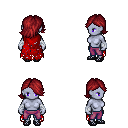
a pixel art fantasy rpg character, female body template, dark elf, purple skin, red tattered cape, magenta pants, brunette swoop hairstyle, white cloth bandages, ghillies, four views (front, back, left, right), 2x2 character sprite sheet, small pixel art, hard edges, no anti-aliasing